Question: I am using preference headers to create settings activity using 'PreferenceActivity'. I am trying to divide the headers into categories/groups, like this one (there are categories Wireless & Networks, Device, Personal, ...):

Anyway, even that Android Developers site is about this way of creating preference activity, I couldn't find any way how to create the same preferences activity like they have on the image. The only I managed to do is simple list of preference headers.
The only thing I have found is <URL>, but that works kinda... strange. So that does not seem as an option.
'PreferenceActivity'
Some of my code:
:
'''
<?xml version="1.0" encoding="utf-8"?>
<preference-headers xmlns:android="http://schemas.android.com/apk/res/android">
<header
android:fragment="cz.vse.myevents.activity.SettingsActivity$EventsFragment"
android:title="@string/settings_events"
android:icon="@android:drawable/ic_menu_agenda" />
<header
android:fragment="cz.vse.myevents.activity.SettingsActivity$OrganizationsFragment"
android:title="@string/settings_subscribed_organizations"
android:icon="@android:drawable/ic_menu_view" />
</preference-headers>
'''
:
'''
@Override
public void onBuildHeaders(List<Header> target) {
super.onBuildHeaders(target);
loadHeadersFromResource(R.xml.preference_headers, target);
}
'''
I am not posting fragments resources, think it's unnecessary.
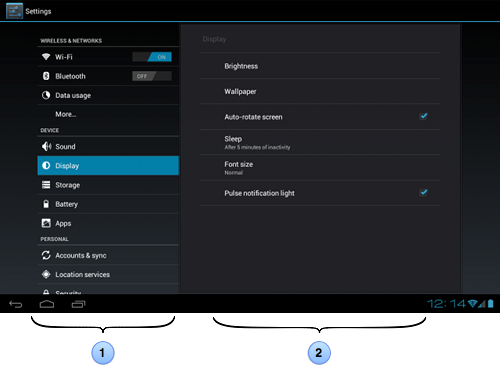
Answer: Seems the best solution is creation of three different blocks of code - one for pre-Honeycomb, one for post-Honeycomb and one for tablets.
Usage of preference headers is effective on tablets only, so they remain on tablets only. No grouping is used here.
Preference headers on post-Honeycomb are kinda useless, so the best is usage of typical 'PreferenceScreen' in a 'PreferenceFragment'. Groups can be made easily by 'PreferenceCategory'.
And finally, for the pre-Honeycomb, the deprecated way without using 'PrefrenceFragment' is the only way.
Sadly there is a lot of code duplication, but the 'UnifiedPreference' library mentioned in the answer by Leandros is buggy - it ignores 'PreferenceFragment' totally so it is useless (at least for me).